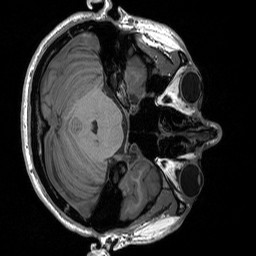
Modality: T1w
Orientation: axial
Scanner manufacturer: siemens
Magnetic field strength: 3 T
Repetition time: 1.76 s
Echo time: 0.0022 s